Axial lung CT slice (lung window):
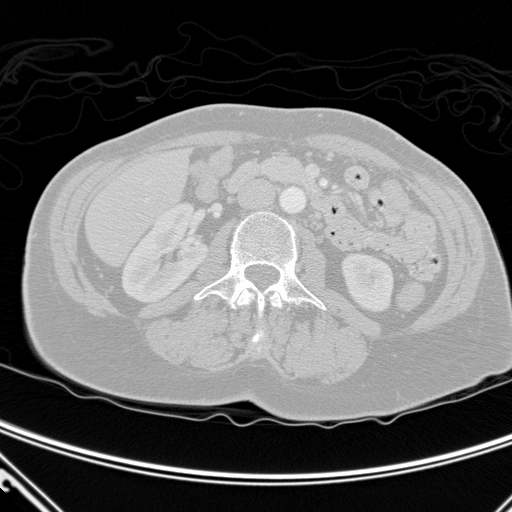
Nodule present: no